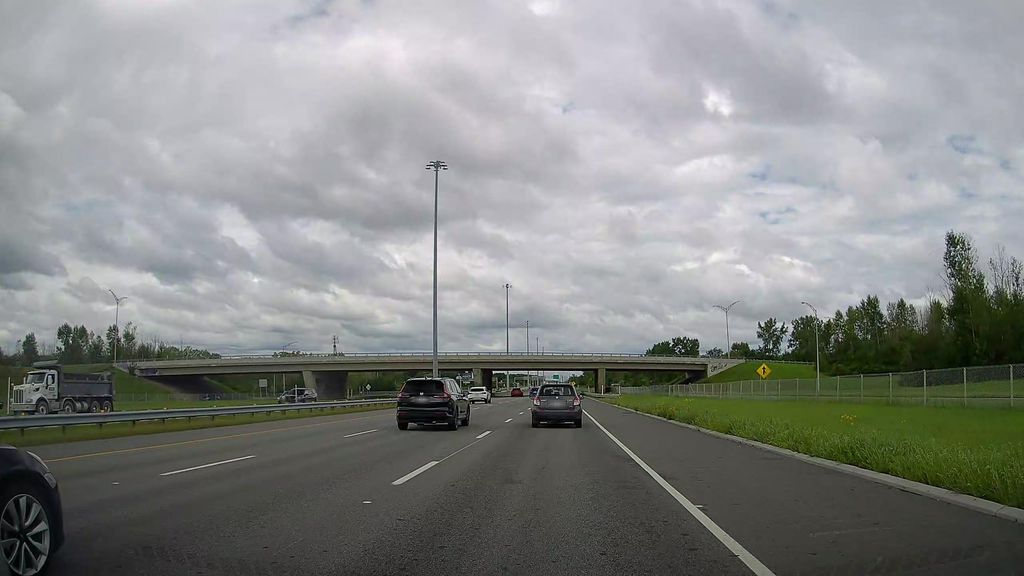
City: montreal